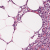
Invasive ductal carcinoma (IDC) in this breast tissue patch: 1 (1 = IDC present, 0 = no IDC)